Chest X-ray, PA view. Patient: 73 years old, sex F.
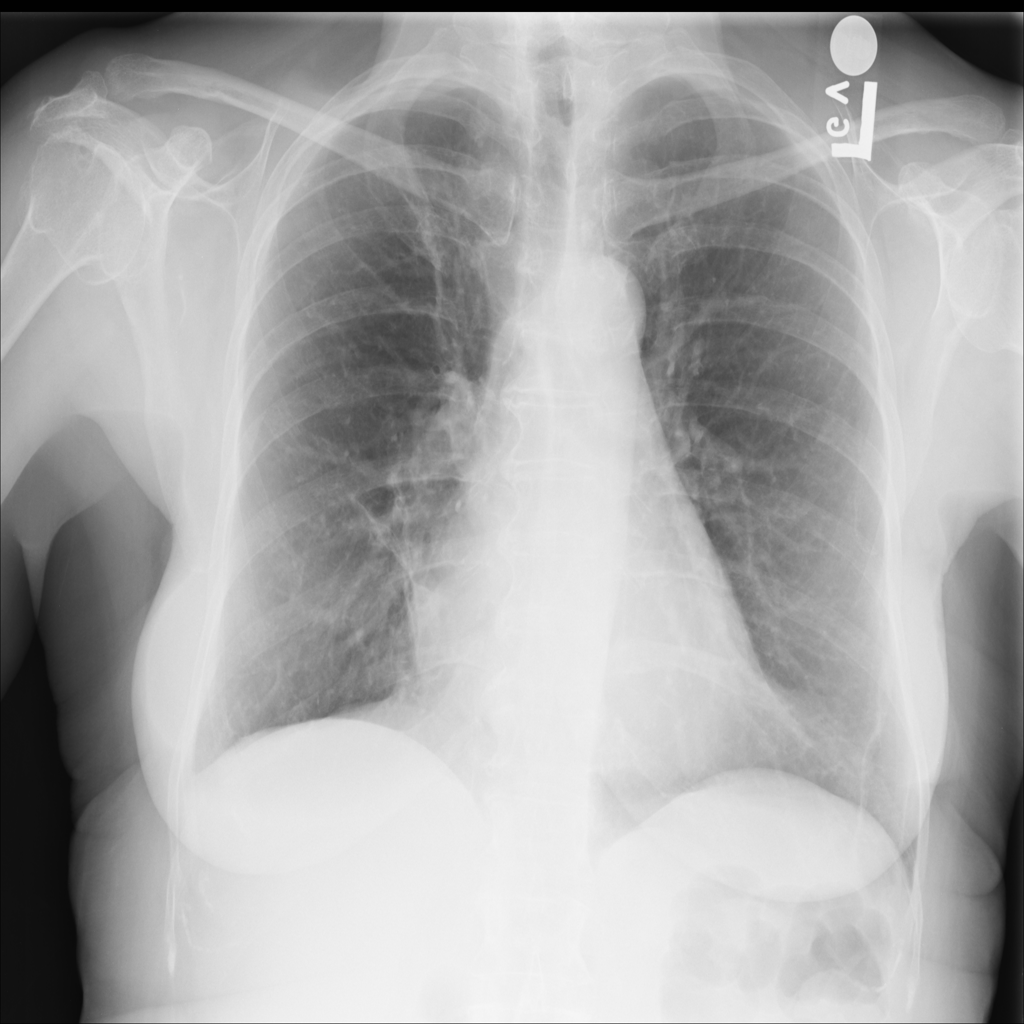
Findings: Atelectasis